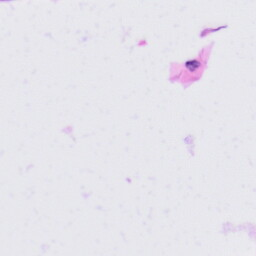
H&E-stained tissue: Tonsil